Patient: sex M, age 68
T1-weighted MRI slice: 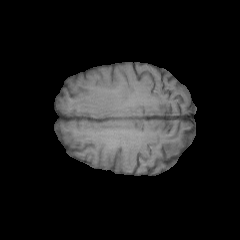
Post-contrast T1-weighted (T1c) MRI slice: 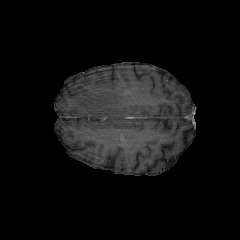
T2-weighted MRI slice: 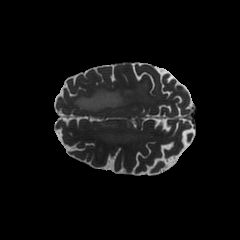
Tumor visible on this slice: yes
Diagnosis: Glioblastoma, IDH-wildtype
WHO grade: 4